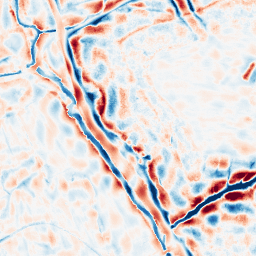
Category: wavelet
Decomposition family: wavelet_dwt
Decomposition parameters: wavelet: db8
level: 4
Upsampling method: quartic
Upsampling parameters: scale: 4
Upsampling scale: 4